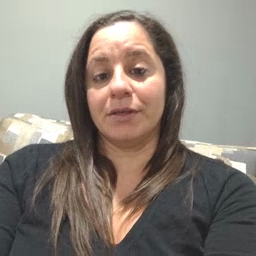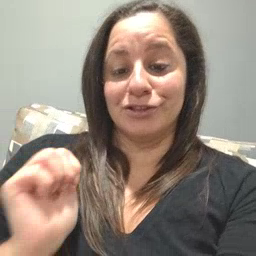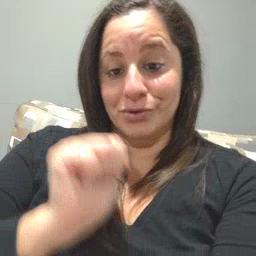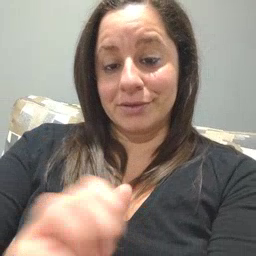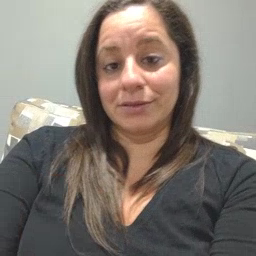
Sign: jacket